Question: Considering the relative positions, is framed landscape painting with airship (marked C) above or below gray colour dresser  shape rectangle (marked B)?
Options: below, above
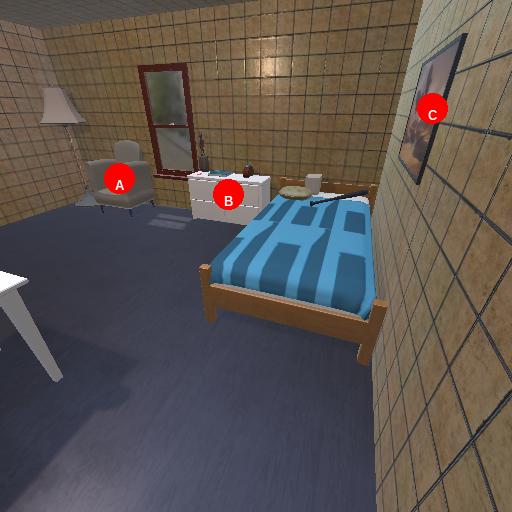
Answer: below